Question: We're developing iOS application and encountered a problem with labels' outlines.
It seems, that creating outlines(for 20-30 labels) takes more time now, than anything else. The creating lag is about 2-3 seconds, what is too long.
Can anyone say what solution we could use, or why it is so?
Instruments' screen:

Thanks in advance
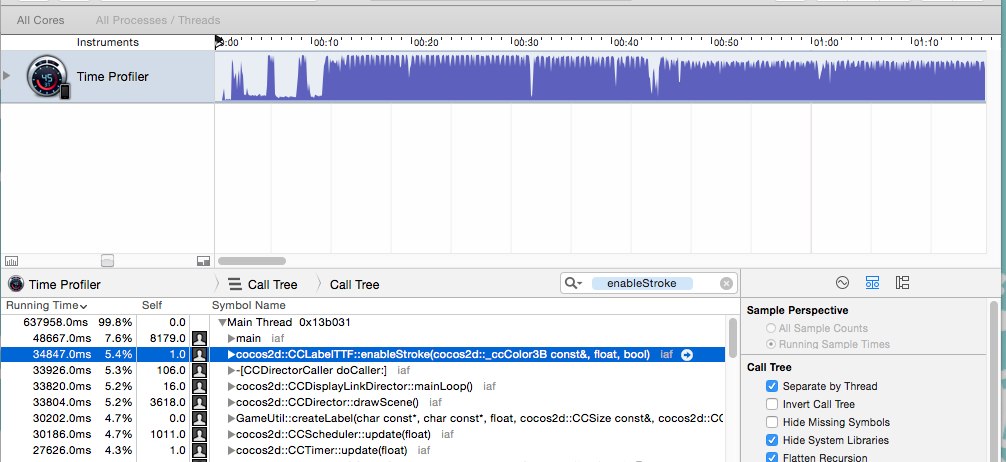
Answer: If the label's text needs to change at runtime, consider using bitmap fonts with pre-rendered outlines. Or create all labels up-front and re-use them if their text doesn't change.
You'll find an explanation as to why changing text as well as shadow/outline properties are slow in the <URL>.
Specifically consider that changing font size or padding enlarges the label's texture and that alone can increase the time it takes to render shadow/outline. So does changing the size of the shadow/outline itself. It needn't necessarily be because the font rendering in cocos2d-x might have changed.